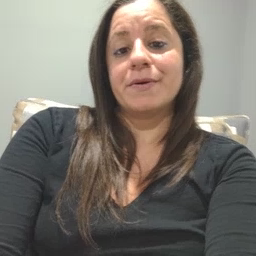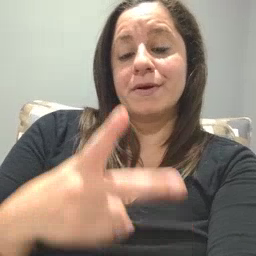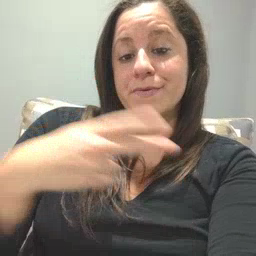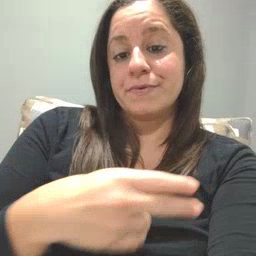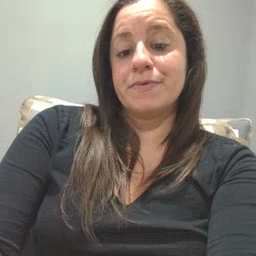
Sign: cut